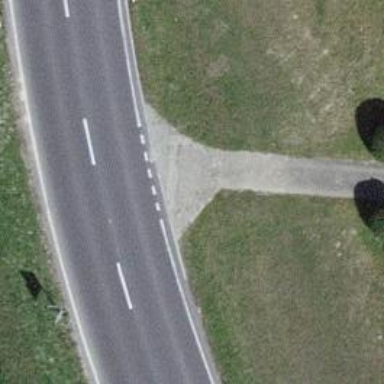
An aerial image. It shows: Service road with surface made of paving stones.